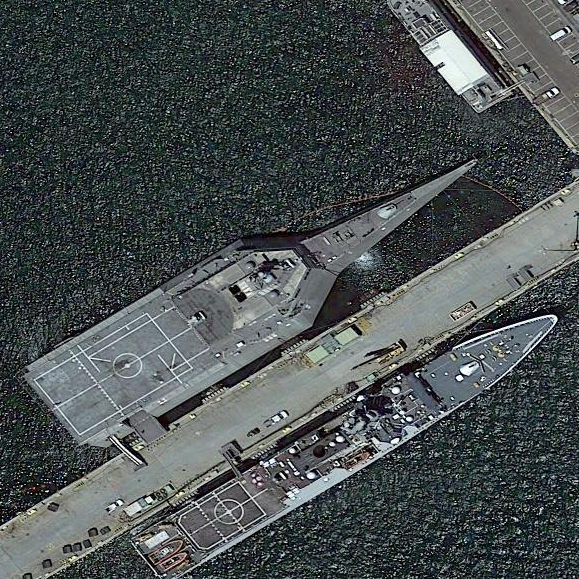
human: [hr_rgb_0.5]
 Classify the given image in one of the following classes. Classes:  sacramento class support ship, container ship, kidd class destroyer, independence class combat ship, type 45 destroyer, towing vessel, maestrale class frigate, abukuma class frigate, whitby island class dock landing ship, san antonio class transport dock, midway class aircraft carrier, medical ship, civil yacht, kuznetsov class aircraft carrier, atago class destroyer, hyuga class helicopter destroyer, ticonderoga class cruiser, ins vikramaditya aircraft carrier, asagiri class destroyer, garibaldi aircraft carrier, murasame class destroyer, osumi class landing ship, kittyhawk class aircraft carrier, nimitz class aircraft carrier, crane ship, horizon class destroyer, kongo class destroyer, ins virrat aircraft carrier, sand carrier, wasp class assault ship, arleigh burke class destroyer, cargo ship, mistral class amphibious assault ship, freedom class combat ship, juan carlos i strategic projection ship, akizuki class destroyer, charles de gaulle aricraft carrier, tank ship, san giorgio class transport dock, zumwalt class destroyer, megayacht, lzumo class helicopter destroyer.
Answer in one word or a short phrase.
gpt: Independence class combat ship